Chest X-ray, AP view. Patient: 26 years old, sex M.
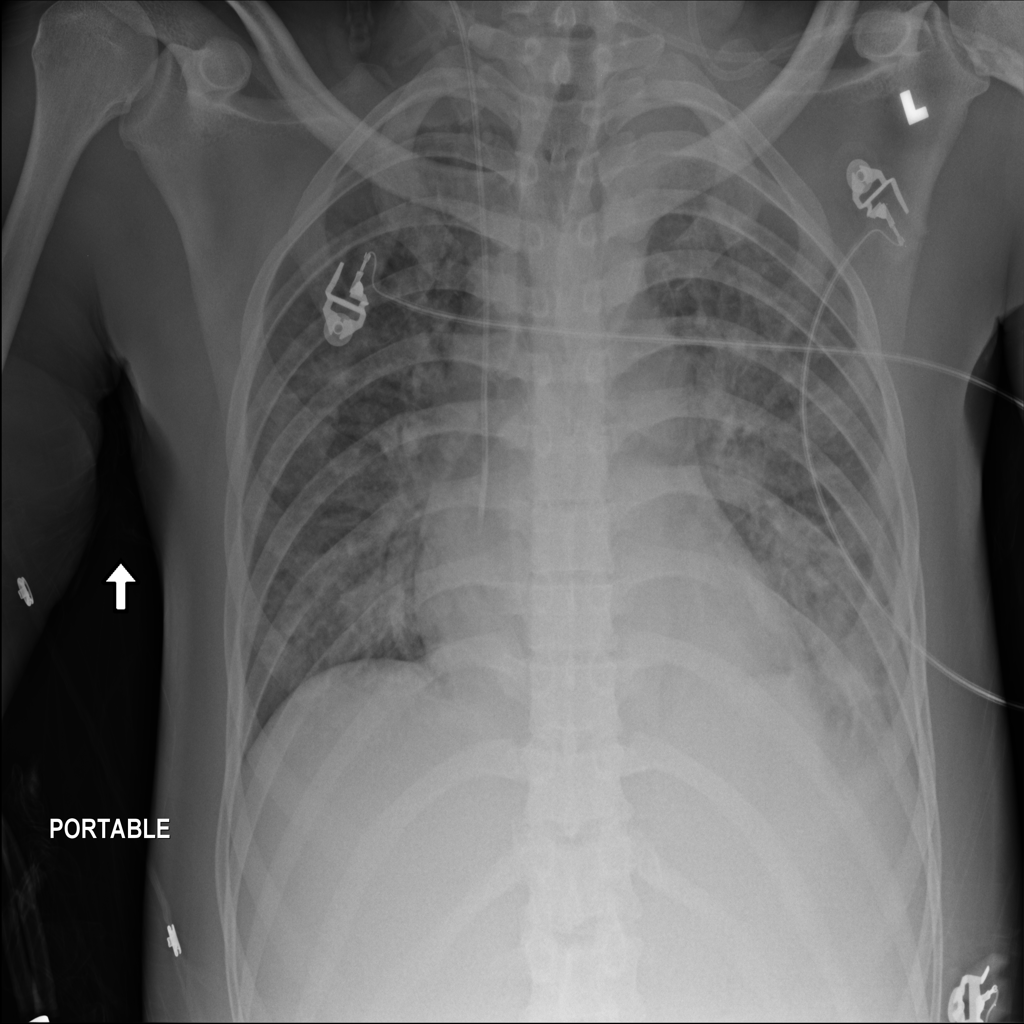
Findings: Effusion, Infiltration